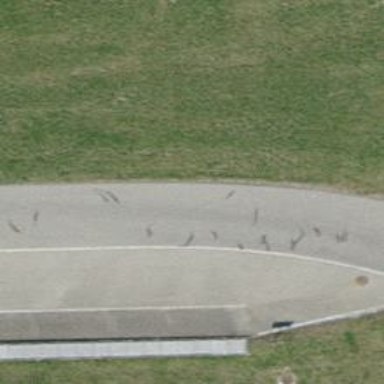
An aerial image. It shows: Tertiary road with asphalt surface.